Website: walmart
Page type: receipt
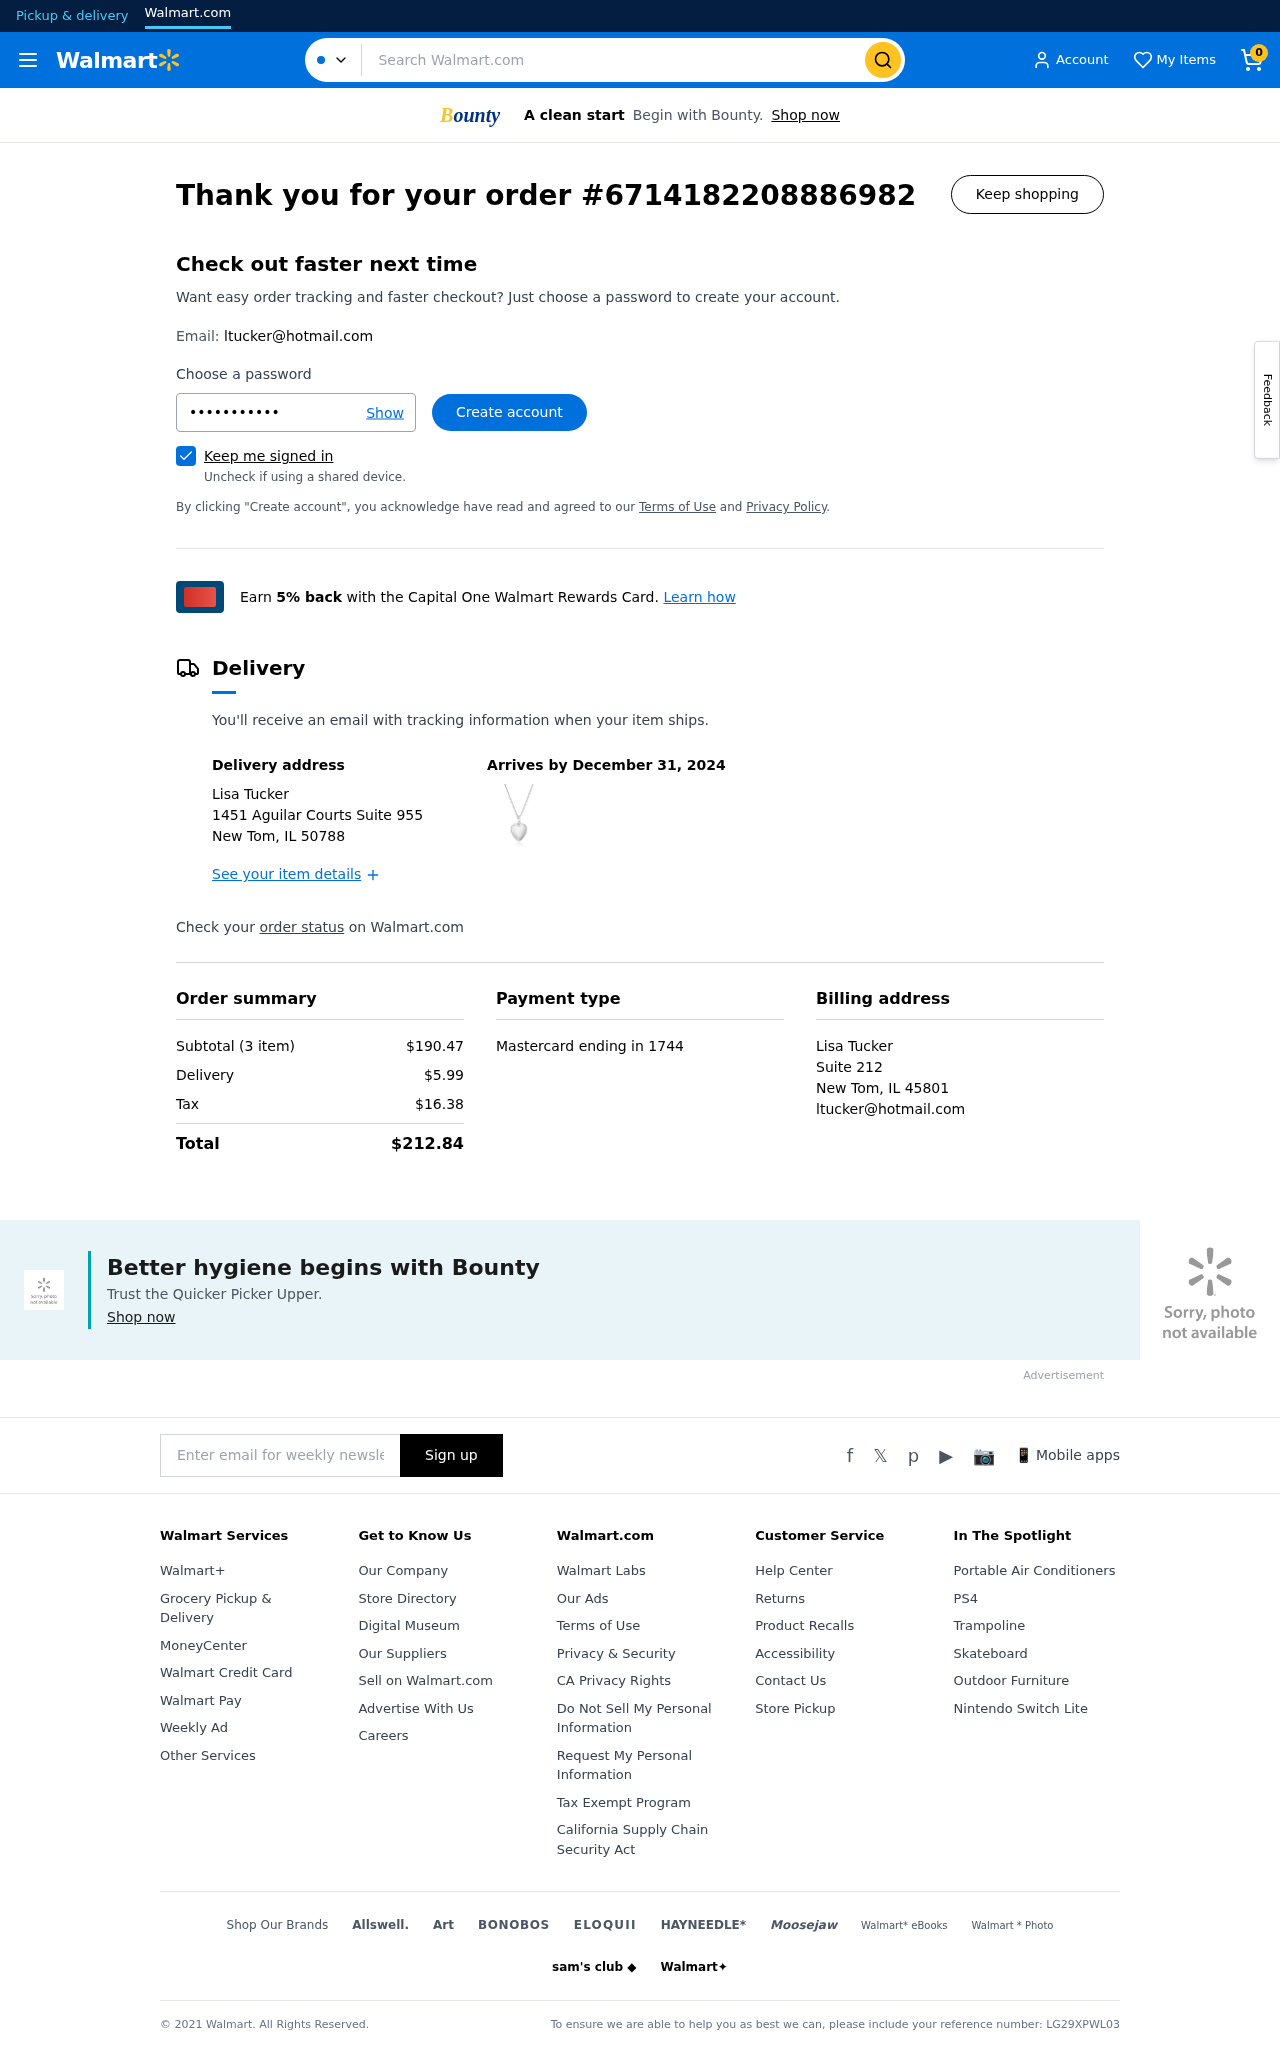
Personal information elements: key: PII_CARD_LAST4
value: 1744
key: PII_CARD_TYPE
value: Mastercard
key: PII_CITY_STATE_ZIP
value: New Tom, IL 50788
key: PII_CITY_STATE_ZIP2
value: New Tom, IL 45801
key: PII_EMAIL
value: ltucker@hotmail.com
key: PII_EMAIL2
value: ltucker@hotmail.com
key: PII_FULLNAME
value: Lisa Tucker
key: PII_FULLNAME2
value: Lisa Tucker
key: PII_STREET
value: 1451 Aguilar Courts Suite 955
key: PII_STREET2
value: Suite 212
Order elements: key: ORDER_NUM_ITEMS
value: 0
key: ORDER_ID
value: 6714182208886982
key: ORDER_DELIVERY_DATE
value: December 31, 2024
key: ORDER_NUM_ITEMS
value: Subtotal (3 item)
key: ORDER_SUBTOTAL
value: $190.47
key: ORDER_SHIPPING_COST
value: $5.99
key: ORDER_TAX
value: $16.38
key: ORDER_TOTAL
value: $212.84
Search elements: key: HEADER_SEARCH
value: Search Walmart.com